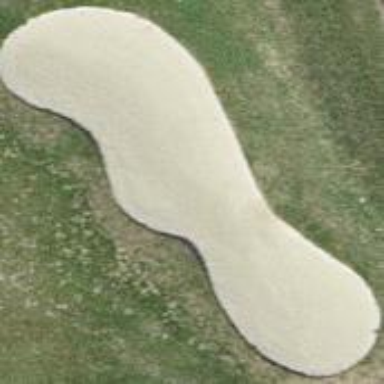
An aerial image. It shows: Golf bunker filled with natural sand.